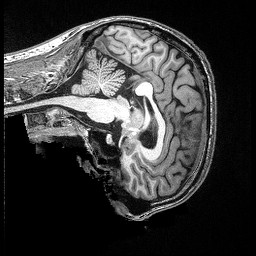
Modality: T1w
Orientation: sagittal
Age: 40
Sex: male
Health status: ill
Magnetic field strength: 3 T
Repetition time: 2.53 s
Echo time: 0.00331 s